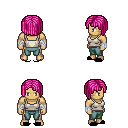
a pixel art fantasy rpg character, male body template, human, tanned skin, white pirate shirt, teal pants, pink pageboy hairstyle, white cloth bandages, black slippers, four views (front, back, left, right), 2x2 character sprite sheet, small pixel art, hard edges, no anti-aliasing